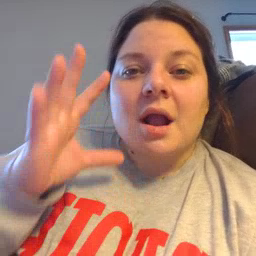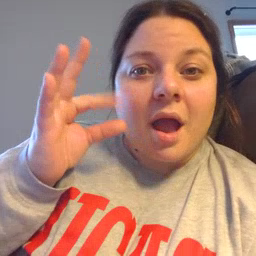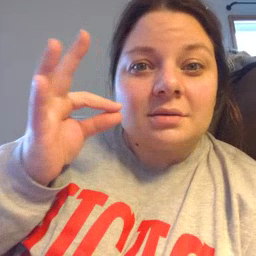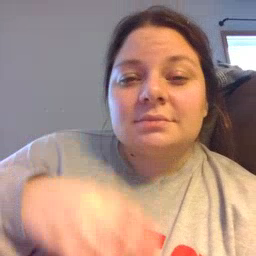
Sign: cat